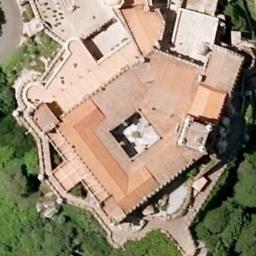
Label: palace